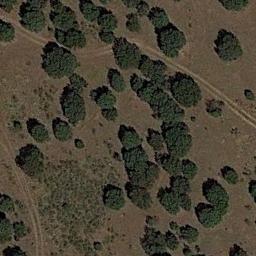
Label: chaparral